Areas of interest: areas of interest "Peanut Youth Apartment"
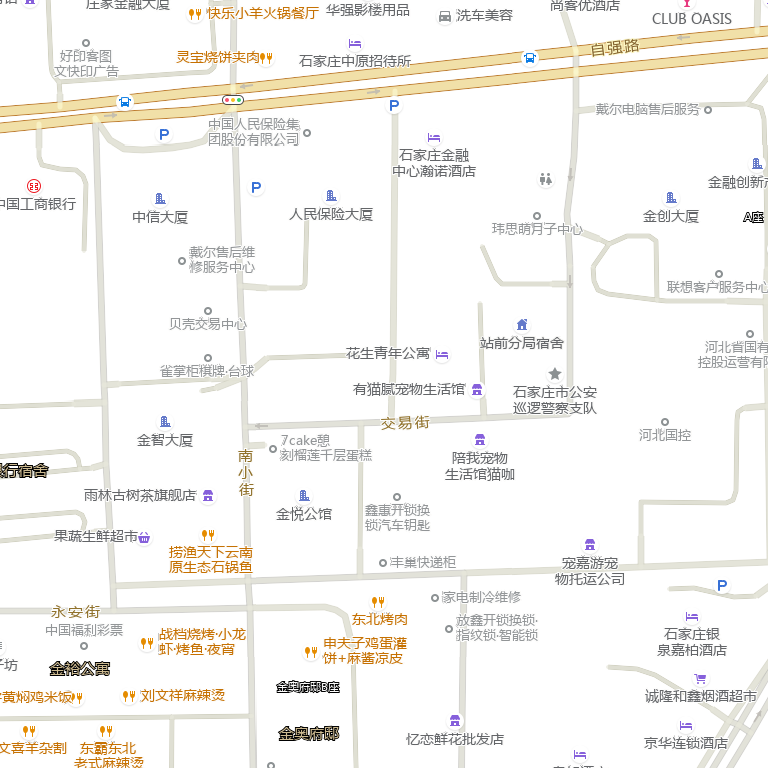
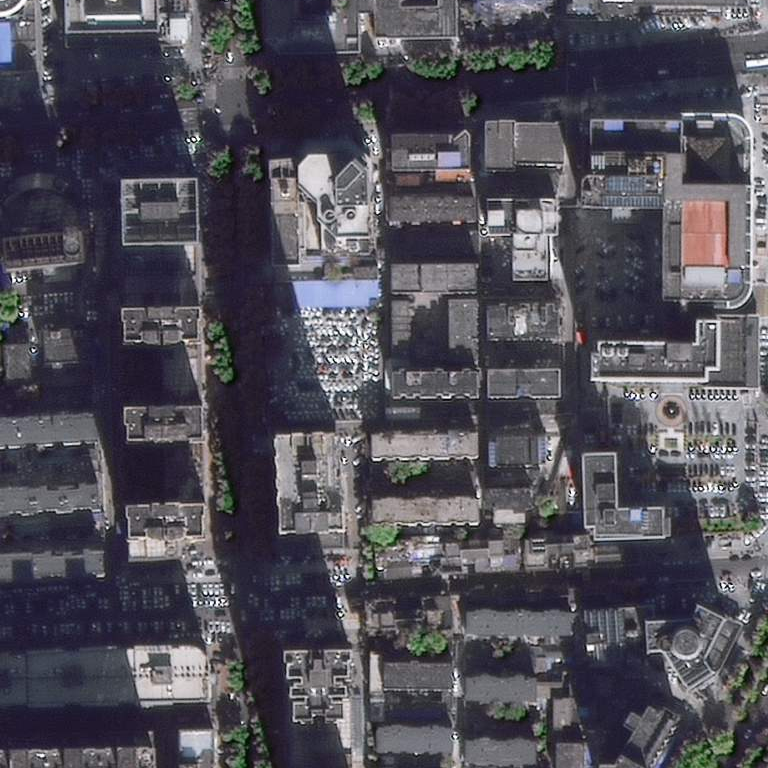